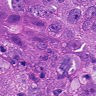
Metastatic tissue present: yes